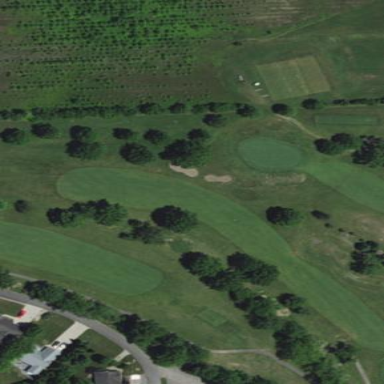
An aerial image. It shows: Golf fairway in the image.